Question: With when alarm is ringing at that time parallel i want to open a custom view.
I am using following code for the same.
'''
UILocalNotification *notification = [[UILocalNotification alloc] init];
if (notification == nil)
return;
NSDate *dt = [NSDate dateWithTimeInterval:10 sinceDate:[NSDate date]];
notification.fireDate = dt;
notification.timeZone = [NSTimeZone defaultTimeZone];
notification.alertBody = @"After 10Secs...";
notification.alertAction = @"View";
[[UIApplication sharedApplication] scheduleLocalNotification:notification];
'''
With this code only notification fires.

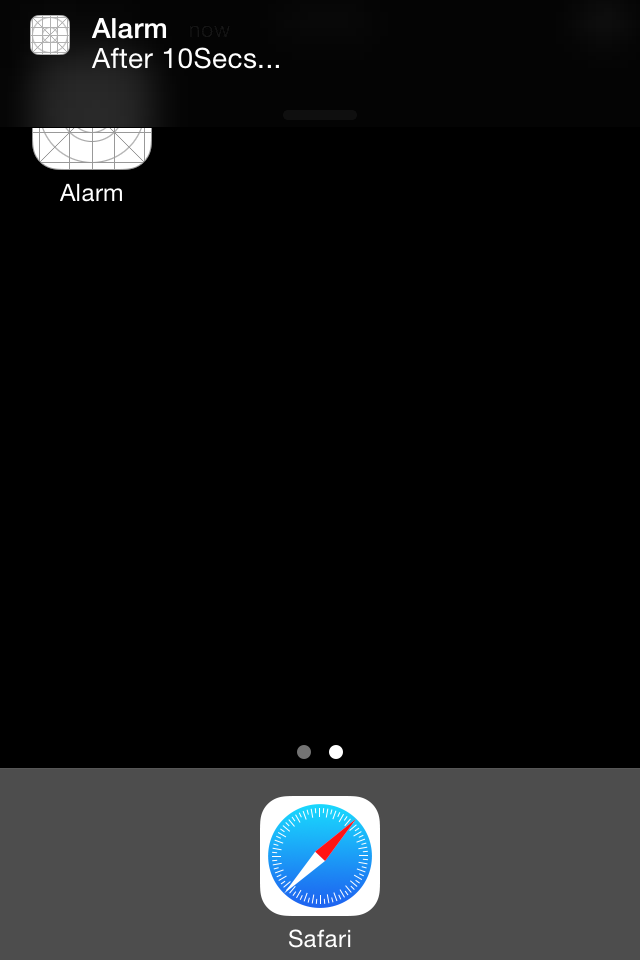
Answer: Now clarification has been set on what you are looking for.
Notifications cannot be custom views. They are handled by Apple and all look the same. The only change being the Application Name, Icon and Notification Body.
However, when you are scheduling the Notification you can store custom data in the UserInfo property of the notification.
Then when you receive the delegate call of didFinishLaunchingWithOptions, you can check the options dicitionary for your notification. Check the userInfo and display a viewController with your custom view in.
Apple has an extensive programming guide on <URL>